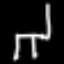
Label: chair